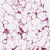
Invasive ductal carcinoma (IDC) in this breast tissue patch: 0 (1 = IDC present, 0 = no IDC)